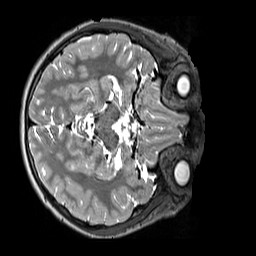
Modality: T2w
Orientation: axial
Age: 9
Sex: male
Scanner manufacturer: siemens
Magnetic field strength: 3 T
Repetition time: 3.2 s
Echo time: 0.408 s